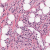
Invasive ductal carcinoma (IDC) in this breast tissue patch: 1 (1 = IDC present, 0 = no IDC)